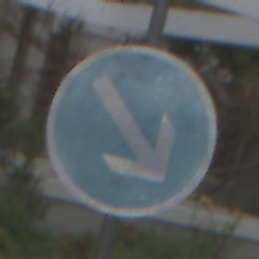
Verkehrszeichen: VorgeschriebeneVorbeifahrtRechts
Umgebung: Outdoor, Urban
Tageszeit: Midday
Wetter: Overcast
Licht: Natural
Jahreszeit: NotSpecified
Kontrast: LowContrast